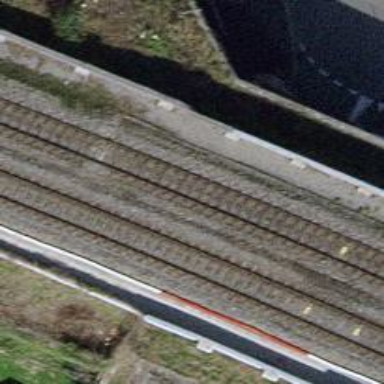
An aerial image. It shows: Single railway track with electrification through contact line.